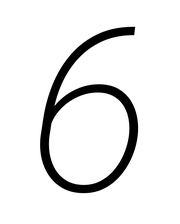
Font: Roboto-Italic_ExtraLight_Italic